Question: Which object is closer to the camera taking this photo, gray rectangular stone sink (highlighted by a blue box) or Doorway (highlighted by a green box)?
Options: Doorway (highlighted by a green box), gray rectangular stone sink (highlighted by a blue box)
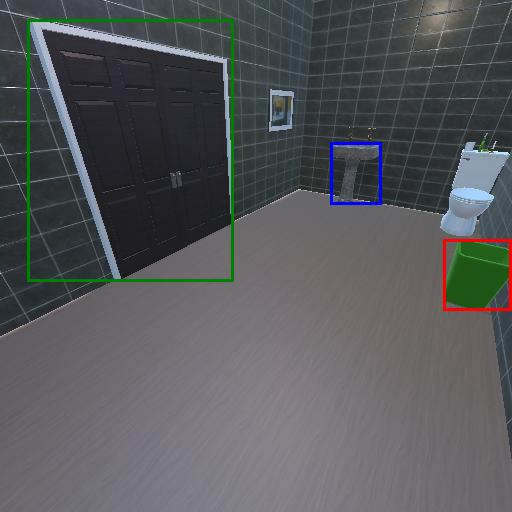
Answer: Doorway (highlighted by a green box)